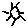
Label: sun